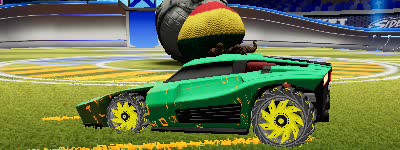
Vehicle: breakout